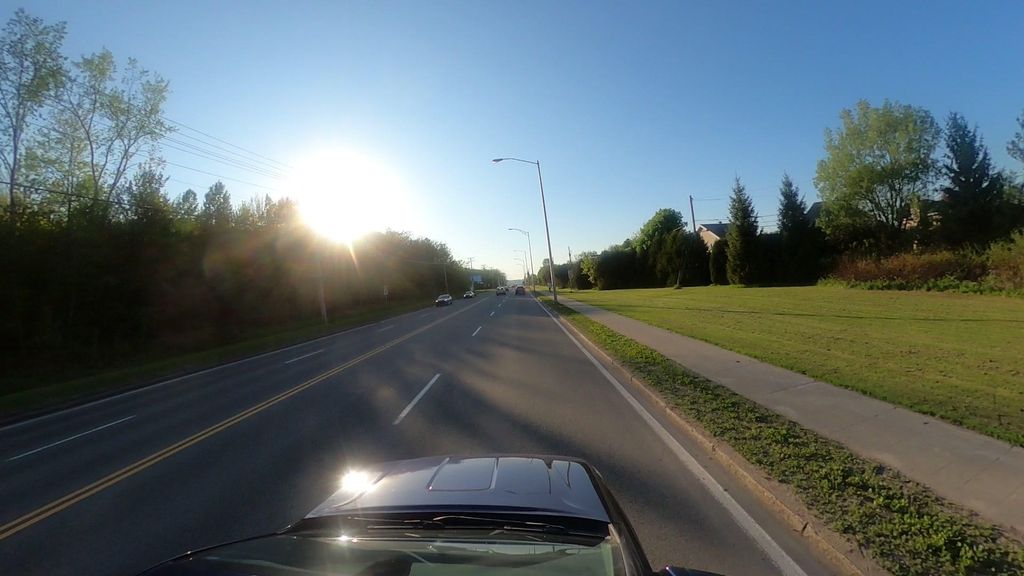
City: quebec_city